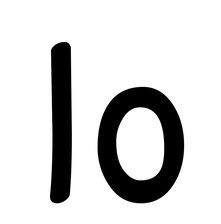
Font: PatrickHand-Regular